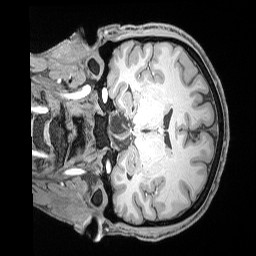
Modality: T1w
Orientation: coronal
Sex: male
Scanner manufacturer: siemens
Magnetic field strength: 3 T
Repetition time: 2.53 s
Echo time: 0.00169 s